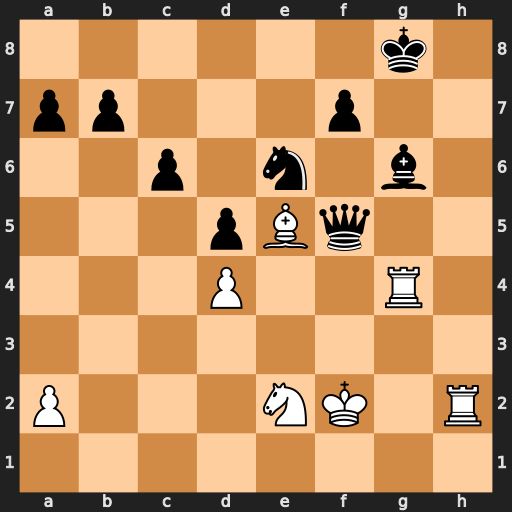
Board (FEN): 6k1/pp3p2/2p1n1b1/3pBq2/3P2R1/8/P3NK1R/8
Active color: w
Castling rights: -
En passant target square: -
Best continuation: Rf4 f6 Rxf5